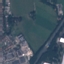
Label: Highway